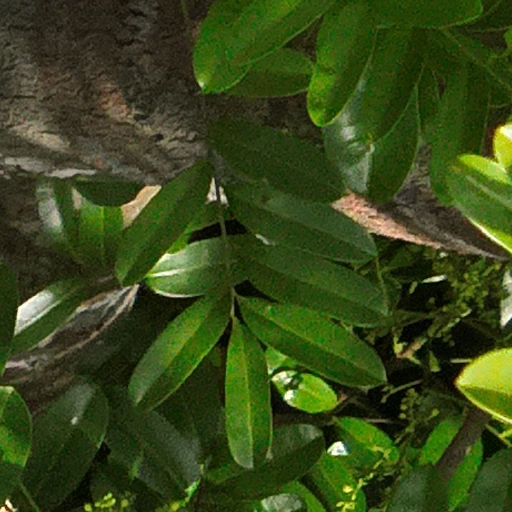
Species: Simarouba amara
GBIF accepted scientific name: Simarouba amara
Crown area (m\u00b2): 170.079